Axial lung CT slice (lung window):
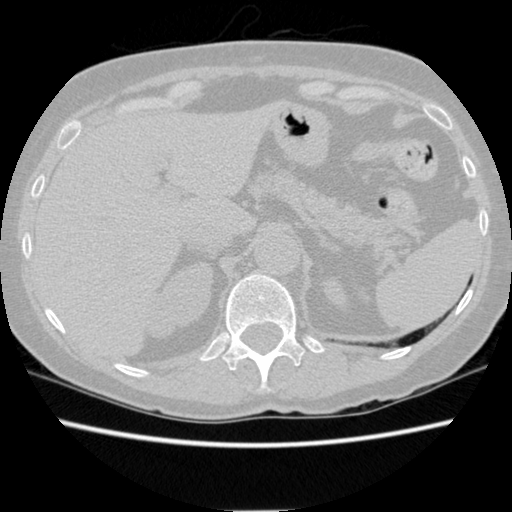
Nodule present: no